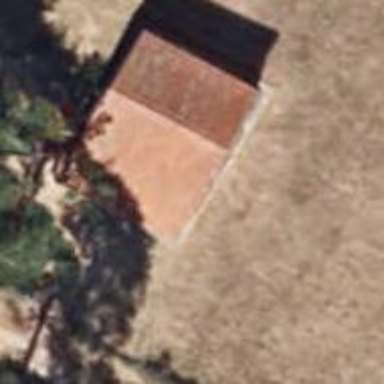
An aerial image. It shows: Simple house.